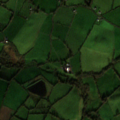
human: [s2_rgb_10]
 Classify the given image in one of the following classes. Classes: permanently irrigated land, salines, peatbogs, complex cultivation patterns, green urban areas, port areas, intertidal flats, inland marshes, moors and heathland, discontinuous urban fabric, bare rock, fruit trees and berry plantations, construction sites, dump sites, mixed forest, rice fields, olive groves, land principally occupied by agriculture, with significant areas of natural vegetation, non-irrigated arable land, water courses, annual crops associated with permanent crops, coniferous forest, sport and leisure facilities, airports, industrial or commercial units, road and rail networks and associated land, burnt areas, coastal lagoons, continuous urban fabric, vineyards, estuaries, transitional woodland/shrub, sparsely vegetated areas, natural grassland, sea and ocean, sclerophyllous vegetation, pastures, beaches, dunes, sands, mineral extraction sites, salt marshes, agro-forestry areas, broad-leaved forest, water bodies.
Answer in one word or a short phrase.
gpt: pastures